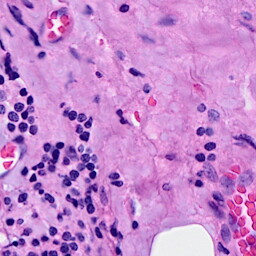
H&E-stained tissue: Breast